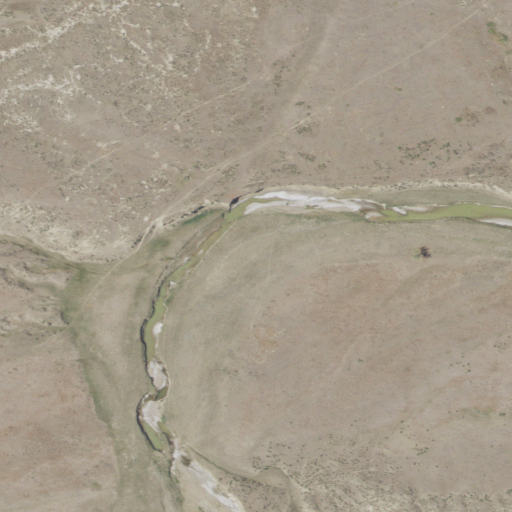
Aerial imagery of valley in Montana named Dutton Coulee containing grassland, shrub, and herbaceous wetlands